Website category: restaurant
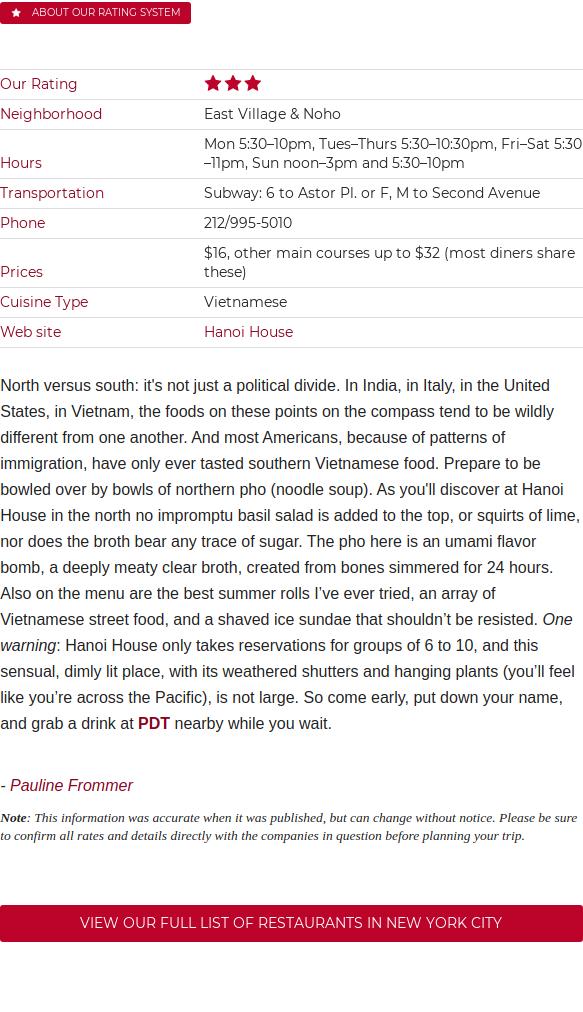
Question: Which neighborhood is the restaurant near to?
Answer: East Village & Noho

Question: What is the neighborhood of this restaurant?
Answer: East Village & Noho

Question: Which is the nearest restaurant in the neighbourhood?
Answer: East Village & Noho

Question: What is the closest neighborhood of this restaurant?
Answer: East Village & Noho

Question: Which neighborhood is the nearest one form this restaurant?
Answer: East Village & Noho

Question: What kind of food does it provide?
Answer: Vietnamese

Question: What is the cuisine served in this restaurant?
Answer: Vietnamese

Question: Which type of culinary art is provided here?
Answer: Vietnamese

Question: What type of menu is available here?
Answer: Vietnamese

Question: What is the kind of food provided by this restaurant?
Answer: Vietnamese

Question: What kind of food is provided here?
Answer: Vietnamese

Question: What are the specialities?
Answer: Vietnamese

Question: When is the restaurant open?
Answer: Mon 5:3010pm, TuesThurs 5:3010:30pm, FriSat 5:3011pm, Sun noon3pm and 5:3010pm

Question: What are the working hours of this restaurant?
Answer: Mon 5:3010pm, TuesThurs 5:3010:30pm, FriSat 5:3011pm, Sun noon3pm and 5:3010pm

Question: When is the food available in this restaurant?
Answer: Mon 5:3010pm, TuesThurs 5:3010:30pm, FriSat 5:3011pm, Sun noon3pm and 5:3010pm

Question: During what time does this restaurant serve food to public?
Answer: Mon 5:3010pm, TuesThurs 5:3010:30pm, FriSat 5:3011pm, Sun noon3pm and 5:3010pm

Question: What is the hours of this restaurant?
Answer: Mon 5:3010pm, TuesThurs 5:3010:30pm, FriSat 5:3011pm, Sun noon3pm and 5:3010pm

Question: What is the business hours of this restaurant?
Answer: Mon 5:3010pm, TuesThurs 5:3010:30pm, FriSat 5:3011pm, Sun noon3pm and 5:3010pm

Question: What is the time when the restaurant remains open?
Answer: Mon 5:3010pm, TuesThurs 5:3010:30pm, FriSat 5:3011pm, Sun noon3pm and 5:3010pm

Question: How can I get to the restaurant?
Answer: Subway: 6 to Astor Pl. or F, M to Second Avenue

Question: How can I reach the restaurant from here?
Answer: Subway: 6 to Astor Pl. or F, M to Second Avenue

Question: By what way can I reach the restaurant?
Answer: Subway: 6 to Astor Pl. or F, M to Second Avenue

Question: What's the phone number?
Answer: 212/995-5010

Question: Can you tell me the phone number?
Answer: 212/995-5010

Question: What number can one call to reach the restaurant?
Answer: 212/995-5010

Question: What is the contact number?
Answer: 212/995-5010

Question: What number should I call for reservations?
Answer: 212/995-5010

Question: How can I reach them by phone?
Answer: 212/995-5010

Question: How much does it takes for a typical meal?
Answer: $16, other main courses up to $32 (most diners share these)

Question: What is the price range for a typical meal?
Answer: $16, other main courses up to $32 (most diners share these)

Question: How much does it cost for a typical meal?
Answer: $16, other main courses up to $32 (most diners share these)

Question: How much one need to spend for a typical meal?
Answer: $16, other main courses up to $32 (most diners share these)